【题型】选择题　【知识点】立体几何　【难度】easy
已知直三棱柱 \(ABC-A_1B_1C_1\) 的底面是边长分别为 5，12，13 的直角三角形，若该三棱柱有内切球，则其外接球的表面积为（）

\vspace{1em}

A. \(173\pi\) \quad B. \(177\pi\) \quad C. \(185\pi\) \quad D. \(188\pi\)

\vspace{1em}
【解答】

\textbf{【答案】} \(\boldsymbol{C}\)

\vspace{1em}

\textbf{【解析】}
因为直三棱柱 \(ABC-A_1B_1C_1\) 的底面是边长分别为 5，12，13 的直角三角形，

设内切球的半径为 \(r\)，由等面积公式可得：
\[
S_{\triangle ABC} = \dfrac{1}{2} \times 12 \times 5 = \dfrac{1}{2} \times 5 \times r + \dfrac{1}{2} \times 12 \times r + \dfrac{1}{2} \times 13 \times r,
\]
解得 \(r = 2\).

所以三棱柱的高为 \(2r = 4\).

把直三棱柱 \(ABC-A_1B_1C_1\) 扩充为长方体 \(ABCD-A_1B_1C_1D_1\)，则该三棱柱的外接球即为长方体 \(ABCD-A_1B_1C_1D_1\) 的外接球，设其半径为 \(R\)，则有
\[
2R = \sqrt{5^2 + 12^2 + 4^2},
\]

所以外接球的表面积为
\[
S = 4\pi R^2 = 185\pi.
\]

故选：\(\boldsymbol{C}\).

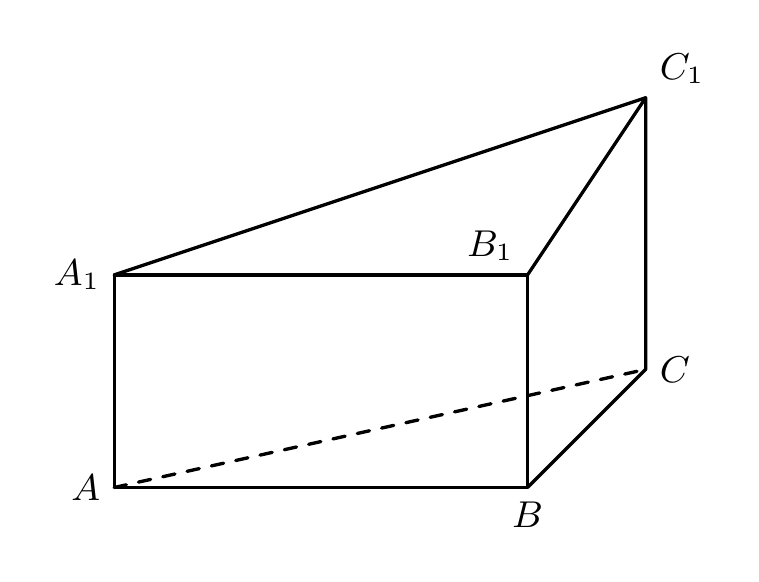
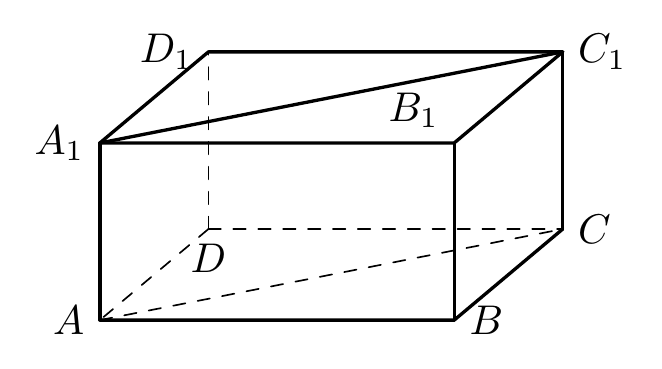